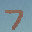
Label: 7